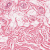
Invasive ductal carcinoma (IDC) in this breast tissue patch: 0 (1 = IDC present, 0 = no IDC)